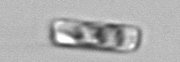
Label: Guinardia_delicatula